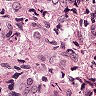
Metastatic tissue present: yes